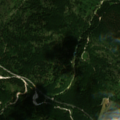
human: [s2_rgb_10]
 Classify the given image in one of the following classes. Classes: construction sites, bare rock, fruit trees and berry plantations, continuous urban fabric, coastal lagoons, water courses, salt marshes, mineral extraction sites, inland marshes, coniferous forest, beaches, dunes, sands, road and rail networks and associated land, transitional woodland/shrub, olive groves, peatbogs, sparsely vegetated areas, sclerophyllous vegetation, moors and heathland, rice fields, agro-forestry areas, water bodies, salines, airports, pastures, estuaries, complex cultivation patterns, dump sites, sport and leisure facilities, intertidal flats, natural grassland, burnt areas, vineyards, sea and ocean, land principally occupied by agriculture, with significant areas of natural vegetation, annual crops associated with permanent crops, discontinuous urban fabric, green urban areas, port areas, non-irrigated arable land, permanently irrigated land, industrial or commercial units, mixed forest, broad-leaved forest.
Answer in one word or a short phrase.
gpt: coniferous forest, mixed forest